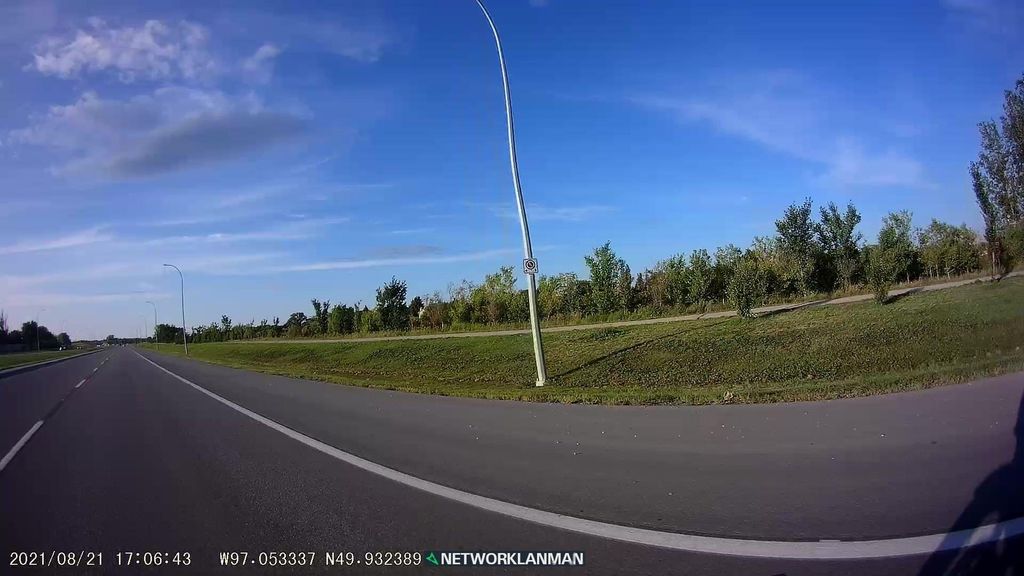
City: winnipeg